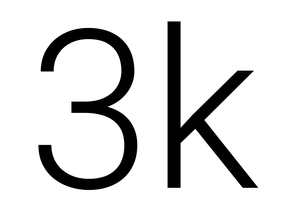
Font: Roboto_Light